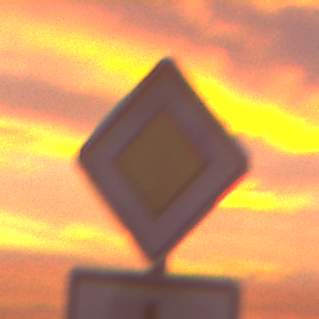
Verkehrszeichen: Vorfahrtsstrasse
Zusatzzeichen unten: VerlaufVorfahrtsstrasse1
Umgebung: Outdoor, Urban
Tageszeit: SunriseSunset
Wetter: PartlyCloudy
Licht: Natural
Jahreszeit: NotSpecified
Kontrast: MediumContrast